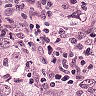
Metastatic tissue present: yes